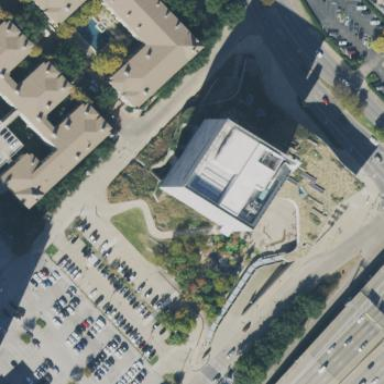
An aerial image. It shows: Part of the building is designated for commercial use.